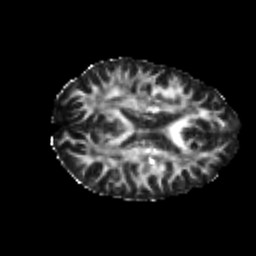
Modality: FA
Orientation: axial
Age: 22
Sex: female
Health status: healthy
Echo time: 0.074 s